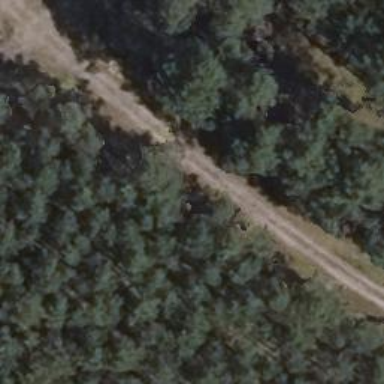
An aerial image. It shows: Sandy track road with grade5 tracktype.